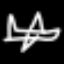
Label: airplane